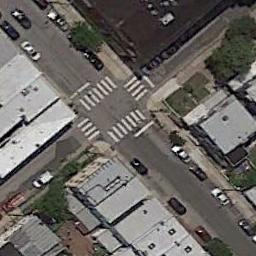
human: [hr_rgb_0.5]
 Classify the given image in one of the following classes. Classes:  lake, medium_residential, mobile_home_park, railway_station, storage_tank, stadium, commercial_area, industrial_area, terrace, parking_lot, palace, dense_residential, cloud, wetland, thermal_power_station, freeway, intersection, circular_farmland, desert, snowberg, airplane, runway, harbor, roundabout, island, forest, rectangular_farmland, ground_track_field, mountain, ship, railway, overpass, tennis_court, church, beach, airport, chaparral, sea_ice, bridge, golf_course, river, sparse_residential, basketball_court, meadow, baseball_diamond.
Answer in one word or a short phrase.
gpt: intersection